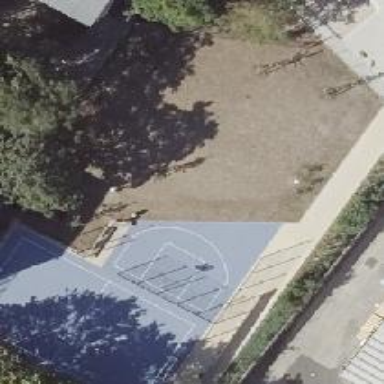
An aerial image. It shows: Soccer pitch for leisure land activities.